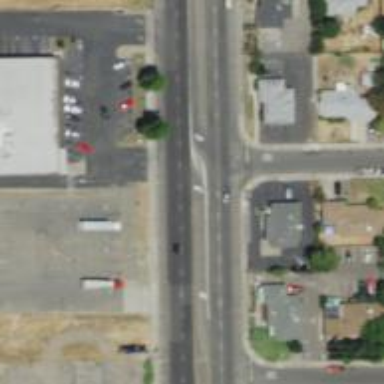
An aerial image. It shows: Asphalt road with primary link designation.